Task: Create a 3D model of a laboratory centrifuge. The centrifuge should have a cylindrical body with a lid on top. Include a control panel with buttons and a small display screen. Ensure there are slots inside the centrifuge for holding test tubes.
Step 354:
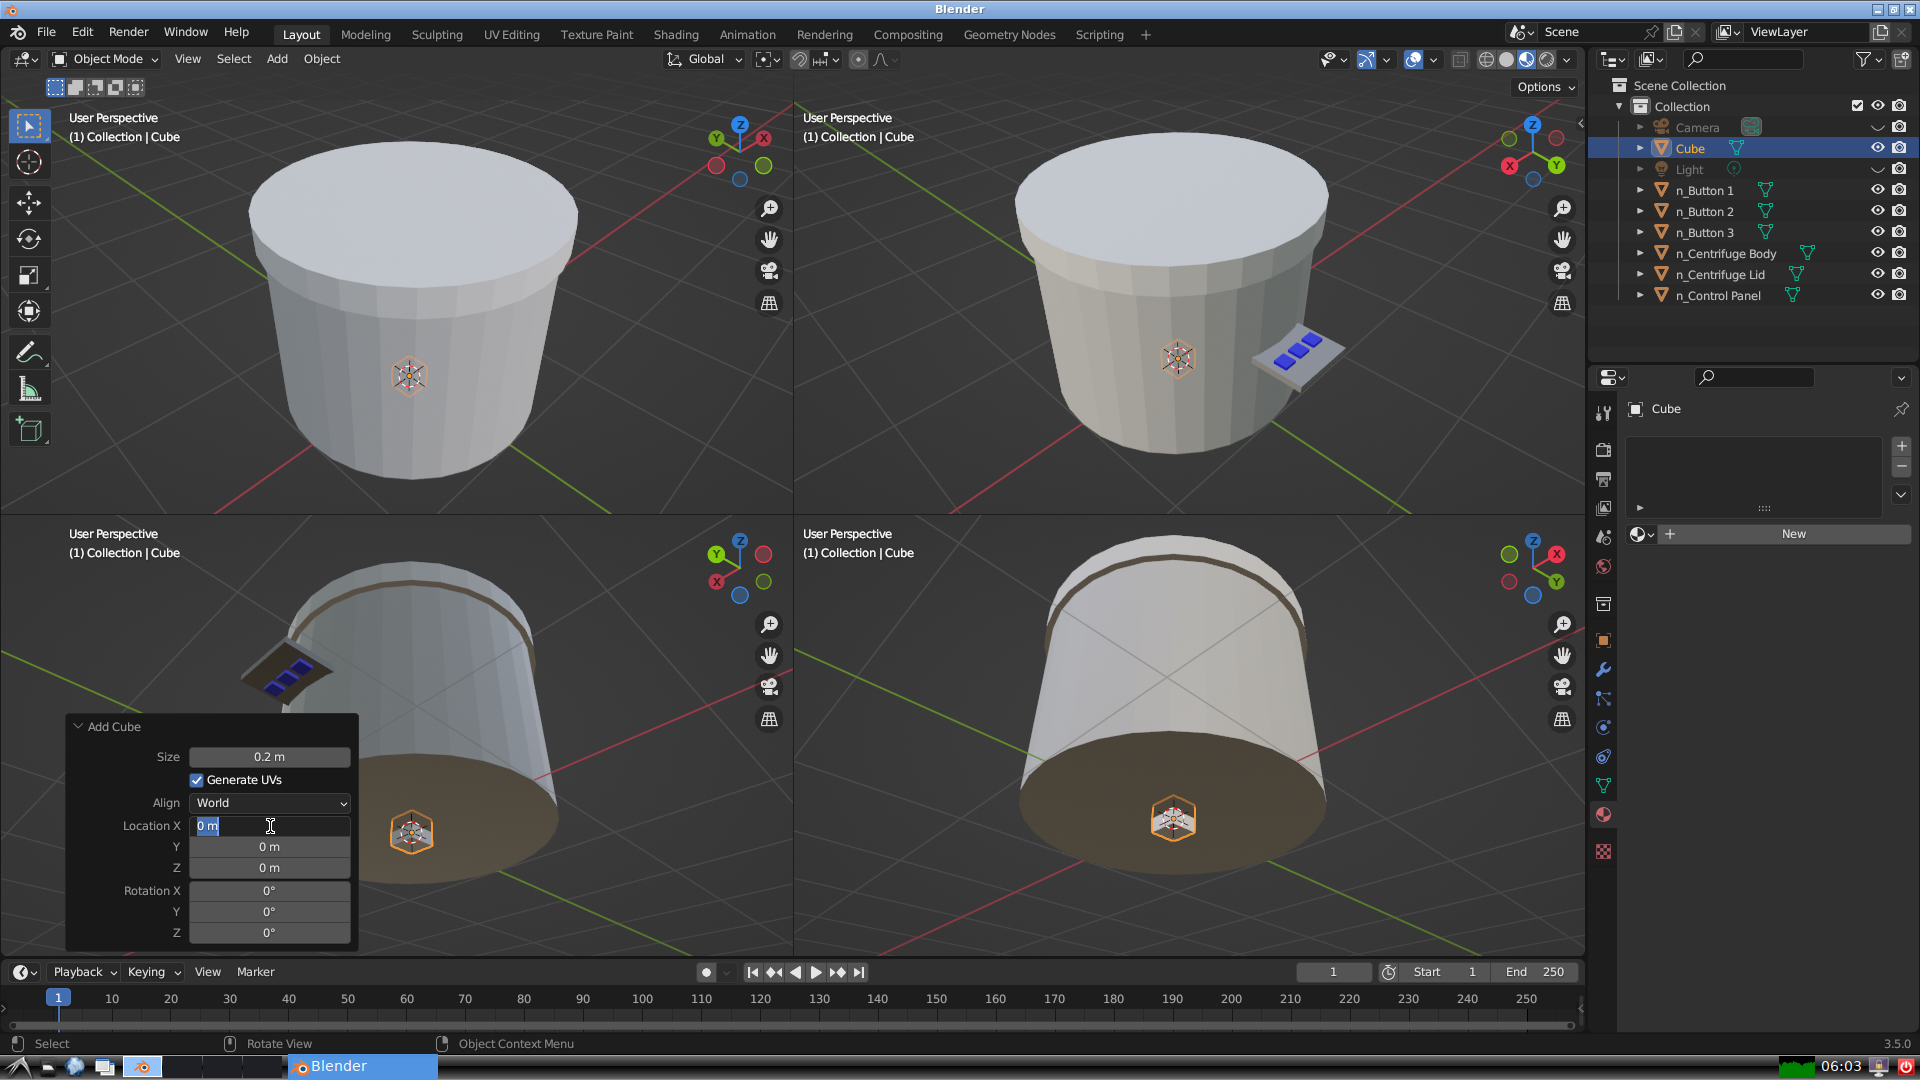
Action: input_text: 0.3